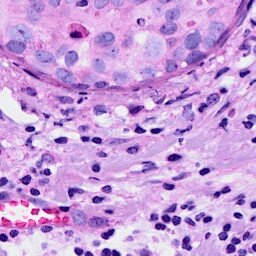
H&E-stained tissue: Breast